Question: I'm experimenting with a vector based graphics style with objects represented as series of line segments with a given width(it would probably be easier to think of these as rectangles). The problem is that these segments are connected at the center and leave a gap (shown below). I've determined that the most efficient way to cover this gap is simply to cover it with a triangle, and since I'm working in OpenGL, all I need are the points of the two points that don't overlap with the other rectangle, the third point being the center point where the two line segments(rectangles) are connected. How can I determine which points I need to use for the triangle, given that I have all of the points from both rectangles?

EDIT: I will also accept alternative solutions, as long as they cover up that gap.
EDIT 2: Nevermind, I solved it. I'll post code once I have better Internet connection.
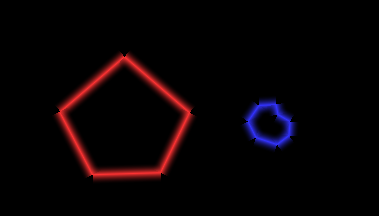
Answer: The solution I found assumes that there are 3 basic cases:
First, the three unique center points for the two rectangle proceed upward (positive y direction) so the gap is either on the left or right of the connection. In my code, I had the corner points of the rectangle organized by their orientation to the left or right of the center point, so if the bottom rectangle's left point is below the top rectangle's left point, then the gap is between the left points of the two rectangles, otherwise the gap is between the right points.
Second, the three unique center points have a maximum at the center most of the center points, so the gap is on the top. The gap is then between the two points with the maximum y values.
Third, the three unique center points have a minimum at the center most of the center points, so the gap is on the bottom. The gap is then between the two points with the minimum y values.
[I'll post pictures of the example cases if it is requested]